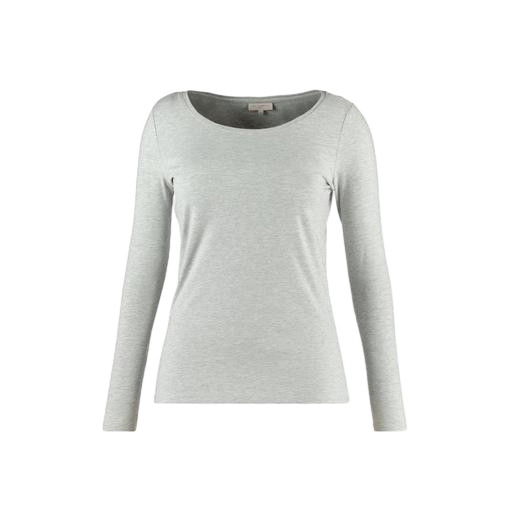
long-sleeve t-shirt only macy, longsleeve t-shirt, her longsleeve top, white background